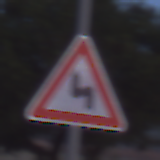
Verkehrszeichen: DoppelkurveZunaechstLinks
Umgebung: Outdoor, Nature
Tageszeit: SunriseSunset
Wetter: Clear
Licht: Natural
Jahreszeit: NotSpecified
Kontrast: LowContrast